Field crop: tomato
Growth stage: 2
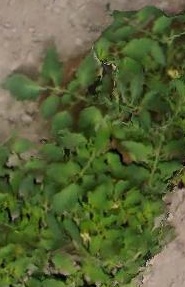
Species: tomato